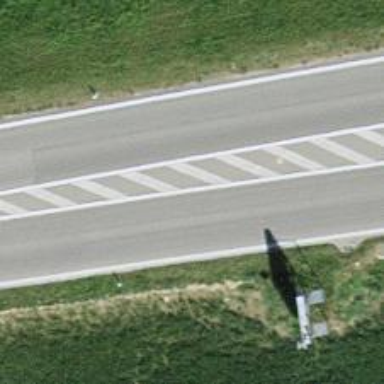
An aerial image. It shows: Primary highway.